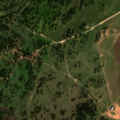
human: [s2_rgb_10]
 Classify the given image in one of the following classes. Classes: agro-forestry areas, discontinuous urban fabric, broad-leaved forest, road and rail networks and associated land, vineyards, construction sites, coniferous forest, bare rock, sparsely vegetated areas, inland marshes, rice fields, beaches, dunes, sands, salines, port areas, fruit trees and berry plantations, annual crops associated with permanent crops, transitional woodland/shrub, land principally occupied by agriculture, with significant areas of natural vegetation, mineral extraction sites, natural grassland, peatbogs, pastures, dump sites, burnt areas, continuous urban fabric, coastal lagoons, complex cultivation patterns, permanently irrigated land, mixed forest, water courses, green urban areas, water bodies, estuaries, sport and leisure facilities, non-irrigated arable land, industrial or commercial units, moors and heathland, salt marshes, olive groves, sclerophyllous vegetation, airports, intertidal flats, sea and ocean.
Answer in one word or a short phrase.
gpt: non-irrigated arable land, vineyards, agro-forestry areas, coniferous forest